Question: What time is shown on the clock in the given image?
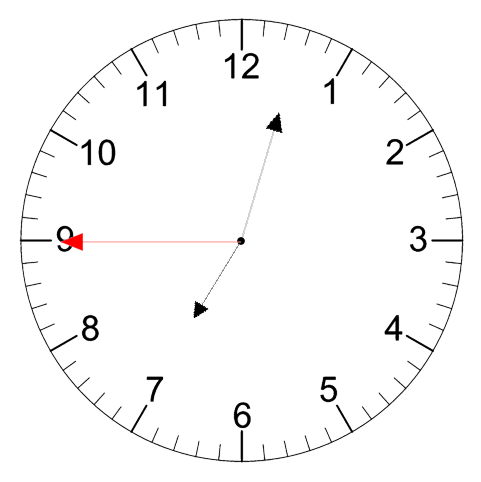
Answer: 07:02:45